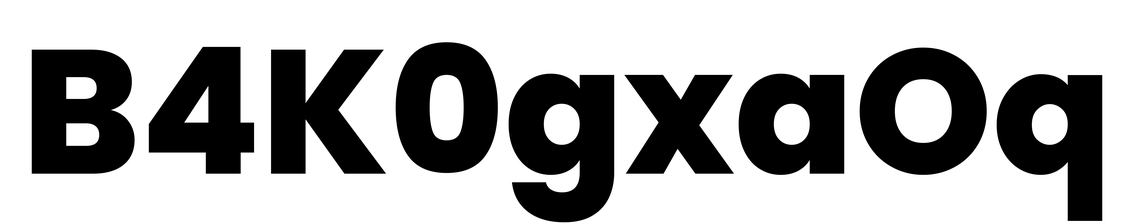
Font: Poppins-ExtraBold